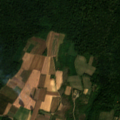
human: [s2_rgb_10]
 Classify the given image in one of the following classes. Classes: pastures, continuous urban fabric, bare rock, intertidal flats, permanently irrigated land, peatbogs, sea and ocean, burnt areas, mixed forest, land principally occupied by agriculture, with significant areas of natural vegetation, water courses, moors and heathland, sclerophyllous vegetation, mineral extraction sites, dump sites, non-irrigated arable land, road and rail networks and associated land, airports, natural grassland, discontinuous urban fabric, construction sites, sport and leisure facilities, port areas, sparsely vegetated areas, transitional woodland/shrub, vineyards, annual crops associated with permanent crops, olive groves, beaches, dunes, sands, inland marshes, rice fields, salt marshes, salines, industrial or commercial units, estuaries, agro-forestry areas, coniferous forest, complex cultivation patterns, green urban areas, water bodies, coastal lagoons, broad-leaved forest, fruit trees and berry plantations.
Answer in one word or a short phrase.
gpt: non-irrigated arable land, complex cultivation patterns, land principally occupied by agriculture, with significant areas of natural vegetation, broad-leaved forest